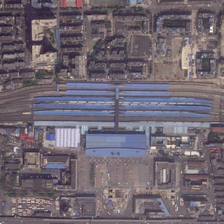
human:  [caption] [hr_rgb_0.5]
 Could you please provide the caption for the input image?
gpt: many buildings are in two sides of a railway station .

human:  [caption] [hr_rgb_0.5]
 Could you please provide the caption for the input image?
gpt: many buildings are in two sides of a railway station .

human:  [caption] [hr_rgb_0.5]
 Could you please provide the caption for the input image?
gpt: many buildings are in two sides of a railway station .

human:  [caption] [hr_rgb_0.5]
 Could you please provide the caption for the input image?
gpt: many buildings are in two sides of a railway station .

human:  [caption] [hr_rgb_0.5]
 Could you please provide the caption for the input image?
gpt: many buildings are in two sides of a railway station .